Question: Count the number of objects in the diagram.
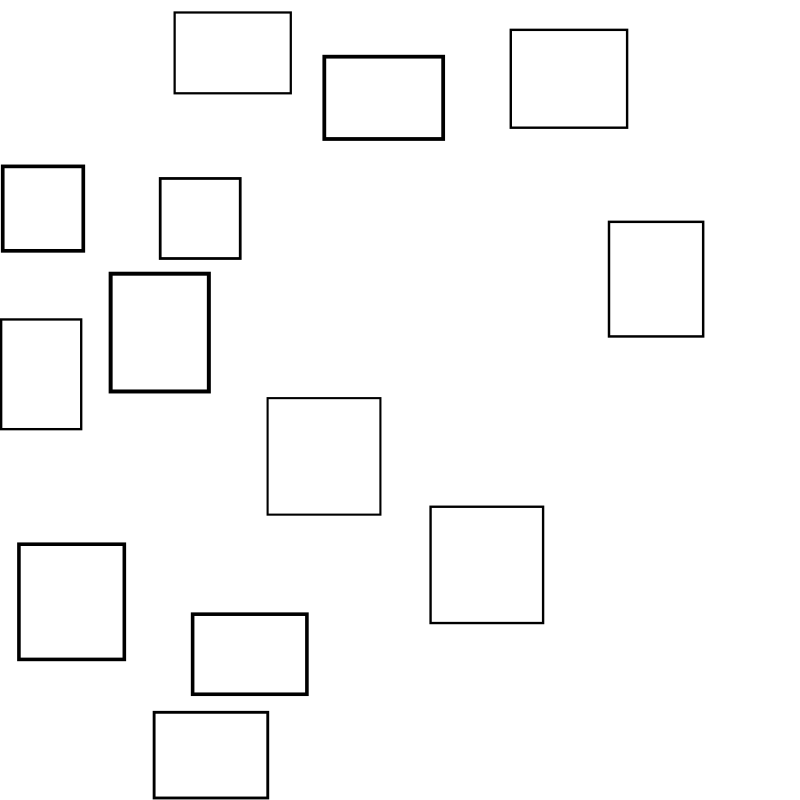
Answer: 13